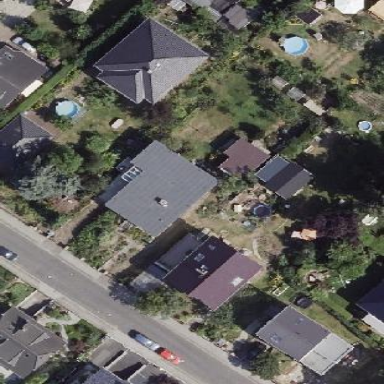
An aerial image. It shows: House with flat roof.